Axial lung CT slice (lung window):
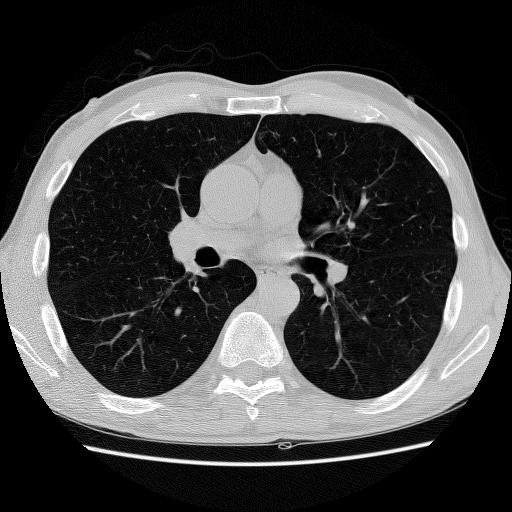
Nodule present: no